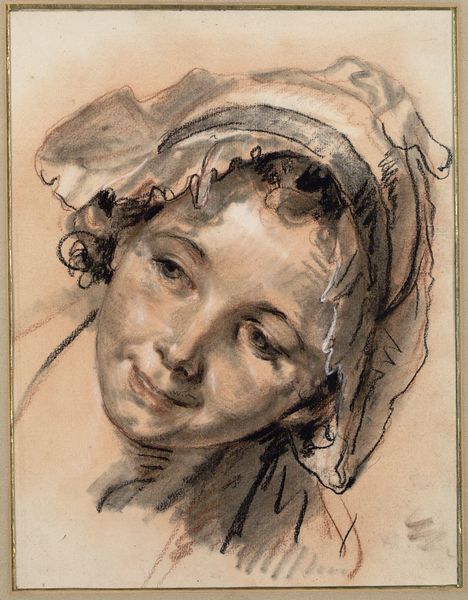
Titel: Kopfstudie eines lächelnden Mädchens
Künstler: Jean-Baptiste Greuze
Standort: Wien
Institution: Albertina, Wien
Schlagwörter: haut, kopf, schatten, weiß, gelb, mädchen, frau, haar, hut, kreide, licht, mund, nase, pastell, schwarz, skizze, stirn, zeichnung, blick, rot, tuch, haube, jung, mütze, augen, gesicht, mensch, rahmen, rembrandt, bildnis, hals, portrait, porträt, gold, haare, kind, blatt, augenbrauen, en face, kinn, lippen, locken, ohren, rosa, schräg, bauern, bewegt, kopfbedeckung, lächeln, wangen, graphik, schattierung, haarband, falte, kopftuch, muskeln, realistisch, grübchen, brauen, pupillen, wimpern, tusche, linie, kohle, jugend, radierung, strich, proträt, kohlezeichnung, pupille, diagonal, naturalistisch, rötel, stupsnase, da vinci, lieb, gehöht, lieblich, modellierung, rötelzeichnung, 19. jahrhundert